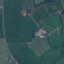
Label: Pasture